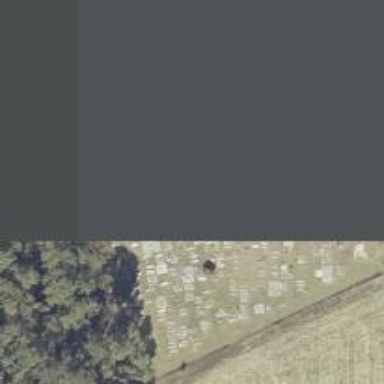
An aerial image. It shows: Cemetery.